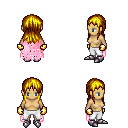
a pixel art fantasy rpg character, female body template, human, tanned skin, pink tattered cape, white pants, blonde unkempt hairstyle, gold gloves, metal boots, four views (front, back, left, right), 2x2 character sprite sheet, small pixel art, hard edges, no anti-aliasing